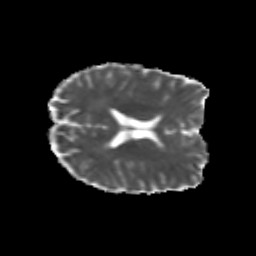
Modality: MD
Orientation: axial
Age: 24
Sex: male
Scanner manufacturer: siemens
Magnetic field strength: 3 T
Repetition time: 3.5 s
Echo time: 0.113 s